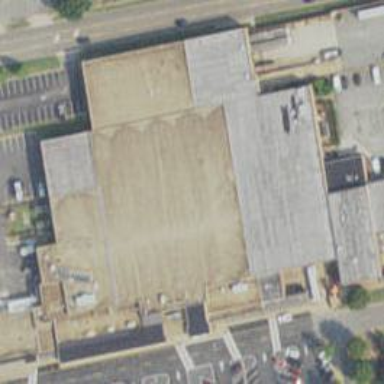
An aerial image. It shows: Retail building.